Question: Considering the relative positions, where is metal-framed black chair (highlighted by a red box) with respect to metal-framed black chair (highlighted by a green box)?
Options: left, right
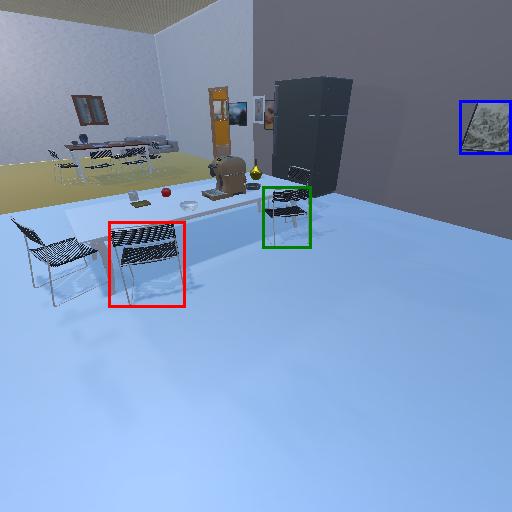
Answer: left